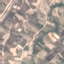
Land use / land cover class: PermanentCrop